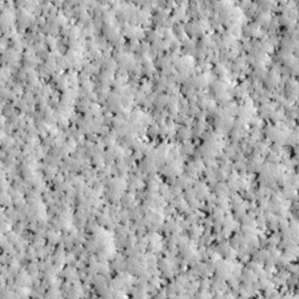
Label: non_frost